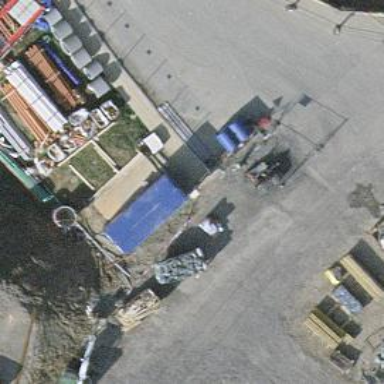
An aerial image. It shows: Bollard barrier.